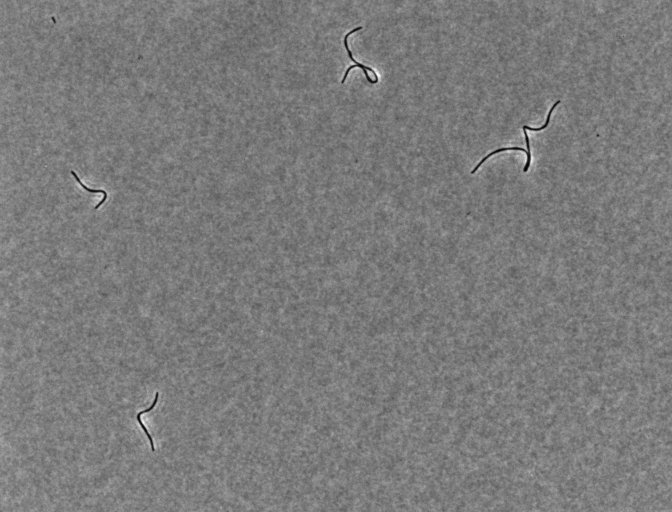
Phase contrast microscopy, 20x objective, 3 h incubation